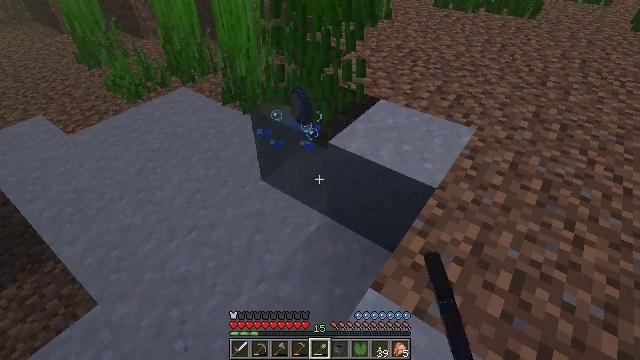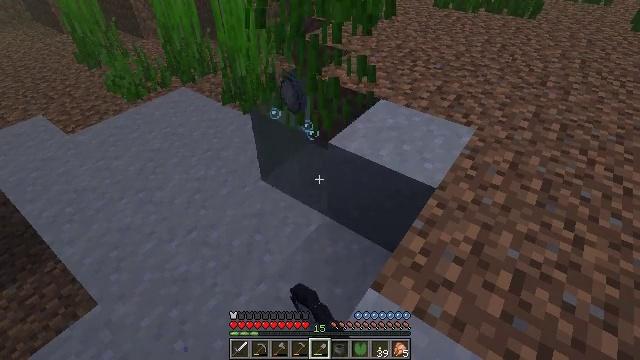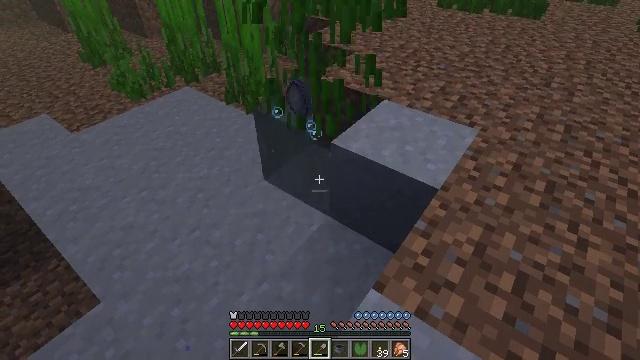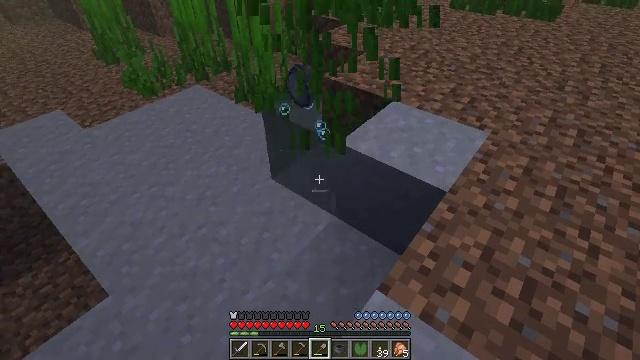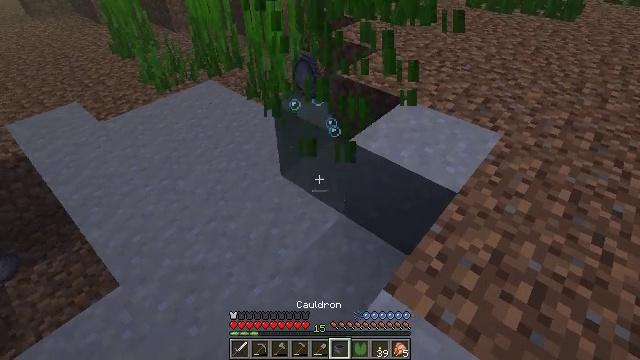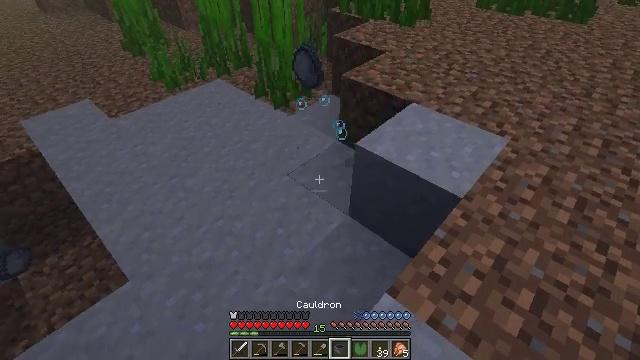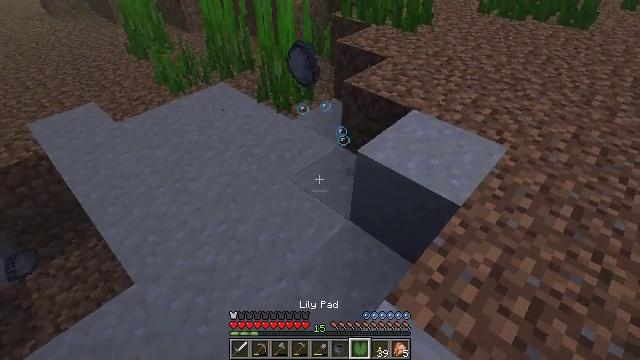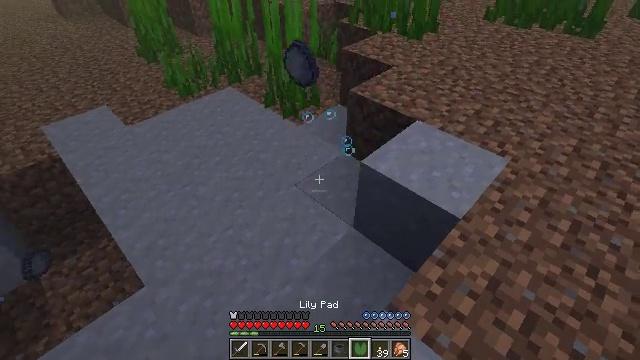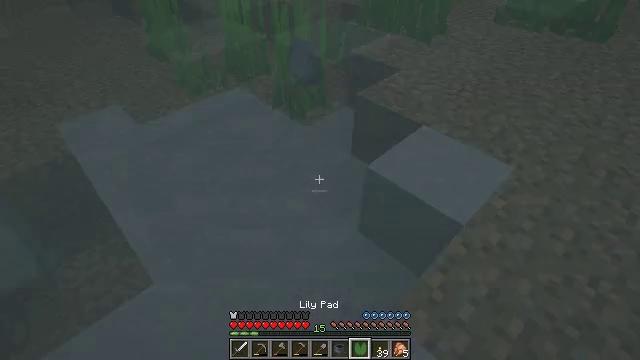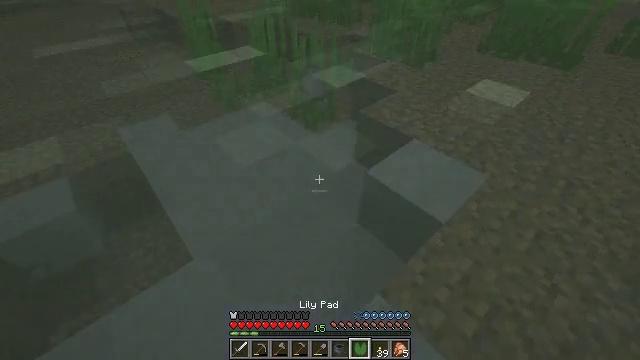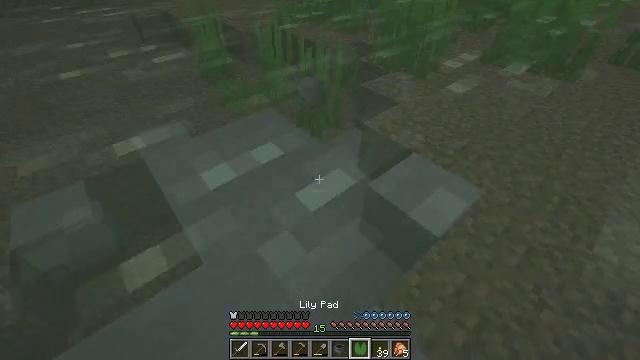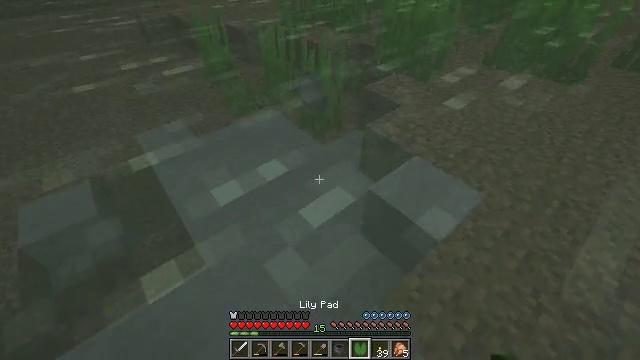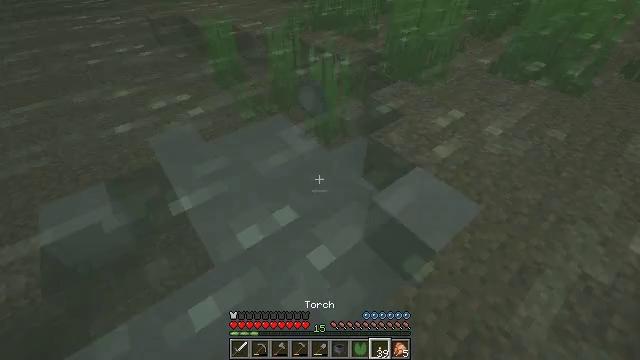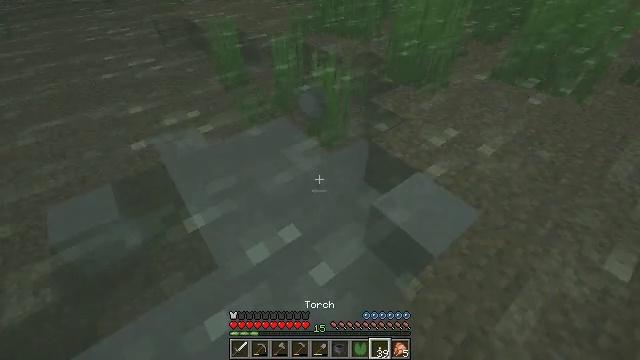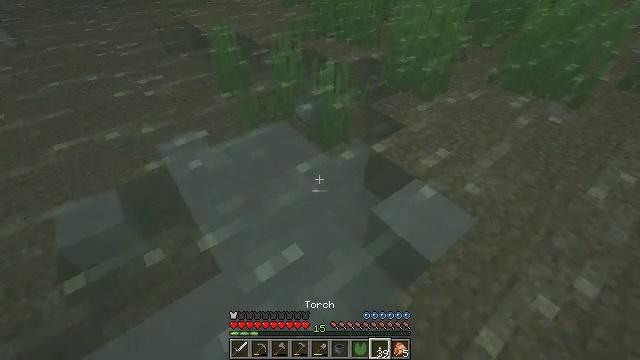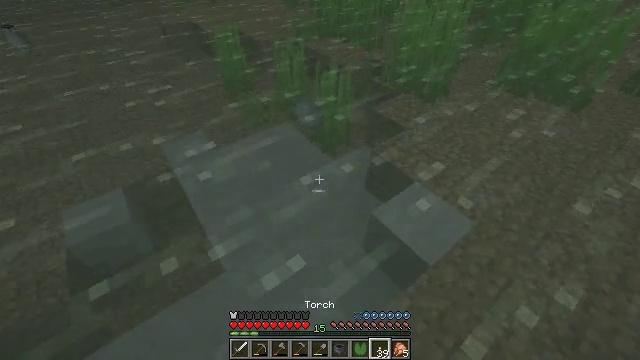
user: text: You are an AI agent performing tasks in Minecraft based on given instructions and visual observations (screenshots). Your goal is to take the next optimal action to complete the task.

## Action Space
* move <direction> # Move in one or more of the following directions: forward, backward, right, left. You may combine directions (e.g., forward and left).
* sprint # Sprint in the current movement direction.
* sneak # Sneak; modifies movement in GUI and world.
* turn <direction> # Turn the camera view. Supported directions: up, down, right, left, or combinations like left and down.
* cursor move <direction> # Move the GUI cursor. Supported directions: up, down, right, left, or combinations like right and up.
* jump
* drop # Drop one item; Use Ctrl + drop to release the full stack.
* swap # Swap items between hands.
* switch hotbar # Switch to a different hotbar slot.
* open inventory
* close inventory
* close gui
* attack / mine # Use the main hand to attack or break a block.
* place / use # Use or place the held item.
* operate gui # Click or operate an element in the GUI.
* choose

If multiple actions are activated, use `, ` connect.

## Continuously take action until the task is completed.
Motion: motion action
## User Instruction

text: Break the clay block to collect it.
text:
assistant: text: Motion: attack / mine
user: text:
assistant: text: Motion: no_op
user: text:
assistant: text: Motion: turn left
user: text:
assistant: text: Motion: turn left, jump
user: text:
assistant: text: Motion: turn left, jump
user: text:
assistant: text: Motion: jump
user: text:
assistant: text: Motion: turn left, jump
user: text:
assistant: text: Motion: turn left, jump
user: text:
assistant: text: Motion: turn left, jump
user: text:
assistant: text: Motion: turn left, jump
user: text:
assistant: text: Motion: jump
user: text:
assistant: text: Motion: turn left, jump
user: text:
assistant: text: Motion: jump
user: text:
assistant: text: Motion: jump
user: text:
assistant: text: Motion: jump
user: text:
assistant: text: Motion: jump
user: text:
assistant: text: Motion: turn down, jump
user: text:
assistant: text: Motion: turn down, jump
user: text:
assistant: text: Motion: turn down, jump
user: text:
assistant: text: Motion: turn down, jump
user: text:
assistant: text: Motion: turn left and down, jump
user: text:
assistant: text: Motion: turn left and down, jump
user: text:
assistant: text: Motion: turn left and down, jump
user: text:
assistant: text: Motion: turn left and down, jump
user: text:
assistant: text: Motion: turn left and down, jump
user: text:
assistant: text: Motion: use / place, jump
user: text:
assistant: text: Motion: turn left and up, use / place, jump
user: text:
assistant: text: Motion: turn right and up, jump
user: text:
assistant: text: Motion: turn right and up, jump
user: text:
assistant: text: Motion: turn right and up, jump